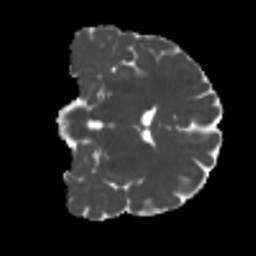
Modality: MD
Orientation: coronal
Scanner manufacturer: siemens
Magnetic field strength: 3 T
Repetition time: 4 s
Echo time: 0.0594 s